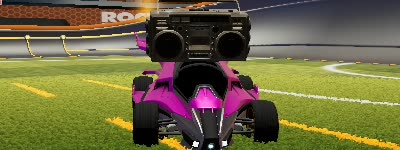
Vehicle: aftershock